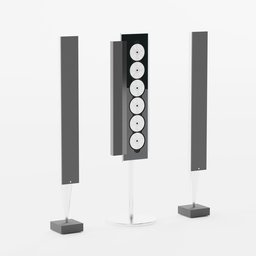
Label: electronics